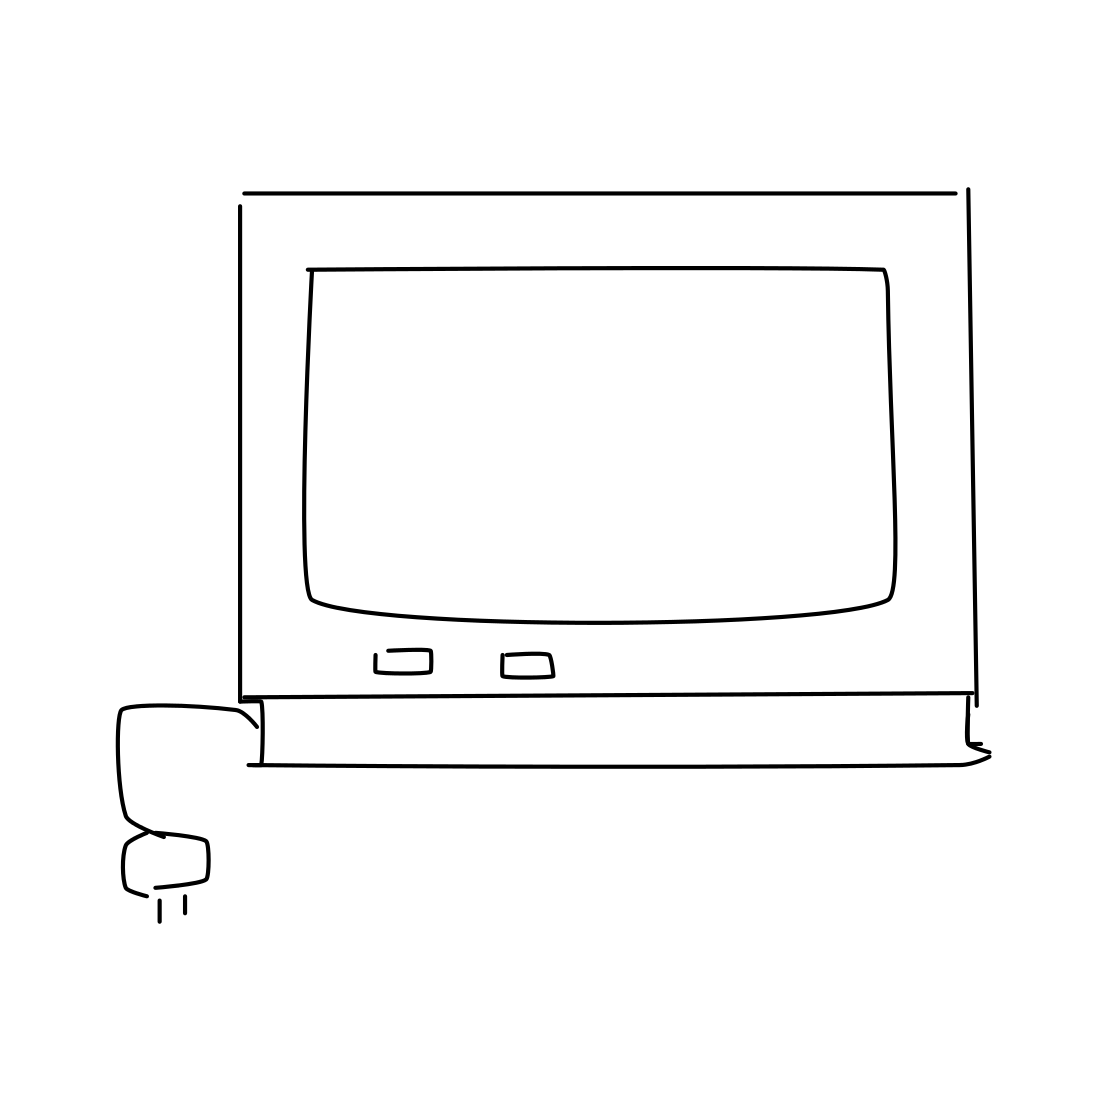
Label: tv